Question: I have been struggling to populate a tree grid with json data. I am reading the data from database and then loading it to the tree grid.
The json data that I get from database is in similar format as given below:
'''
{ "data": [{
"bike": "Yamaha",
"color": "Black",
"cost": 870000
},{
"bike": "Honda",
"color": "Red",
"cost": 675000
},{
"bike": "Honda",
"color": "Blue",
"cost": 690000
},{
"bike": "Suzuki",
"color": "White",
"cost": 800000"
},{
"bike": "Harley",
"color": "Yellow",
"cost": 980000
},{
"bike": "Harley",
"color": "Black",
"cost": 880000
}]}
'''
In my tree panel, the first column is a tree column.
I have set the below properties for tree panel
'''
displayField: 'bike',
rootVisible: false,
useArrows: true,
'''
I am able to load it to the tree grid but the thing is for each data is displayed in seperate node in the tree. I know this is because the json structure is not suitable for the tree.
I want to convert or nest the json data in a particular format as given below:
'''
{"data": [{
"bike": "Yamaha",
"data": [{
"bike": "Yamaha",
"color": "Black",
"cost": 870000
}]
},{
"bike": "Honda",
"data": [{
"bike": "Honda",
"color": "Red",
"cost": 675000
},
{
"bike": "Honda",
"color": "Blue",
"cost": 690000
}]
},{
"bike": "Suzuki",
"data": [{
"bike": "Suzuki",
"color": "White",
"cost": 800000"
}]
},{
"bike": "Harley",
"data": [{
"bike": "Harley",
"color": "Yellow",
"cost": 980000
}]
},{
"bike": "Harley",
"data": [{
"bike": "Harley",
"color": "Black",
"cost": 880000
}]
}]}
'''
So that I can get the below output..

I am not sure how to convert the json data. I was not able to find suitable solution in the web. Please help
This is how my store looks like:
'''
var MyStore = Ext.create('Ext.data.TreeStore', {
autoLoad: true,
autoSync: true,
storeId: 'MyStore',
model: 'model',
proxy: {
type: 'ajax',
api: {
read: 'http://localhost/Files/data.json'
},
reader: {
type: 'json',
messageProperty: 'message',
successProperty: 'success',
root: 'data',
totalProperty: 'total'
}
}
'''
});
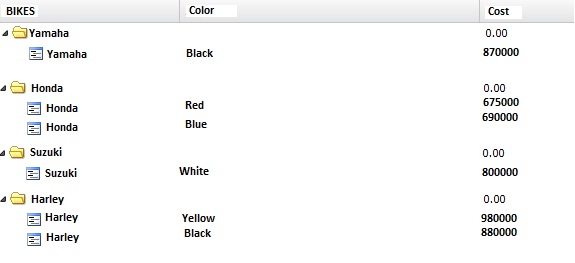
Answer: I solved this myself...
I had to modify my SQL query itself to get the Json data in the nested format for populating the tree grid:
// I get the value of the node param
'''
$node = $_POST['node'];
if (empty($node)){
$node = $_GET['node'];
}
'''
// Based on the type of node I query data
'''
if (strcmp(strtolower($node),"root")==0) {
// If root node then query all bikes with remaining data as null for setting the parent nodes
$query = "Select 'PARENT_' || b.id as ID, Null as color, Null as cost from Bikes b";
} else {
// Splitting the Id from string
$node = explode("_", $node);
$nodeType = $node[0];
$bikeID = $node[1];
if (strcmp(strtolower($nodeType),"parent")==0) {
// if node is a parent node, then load all child nodes based on bike ID
$query = "select 'CHILD_' || b.id as ID, b.color as color, b.cost as cost from Bikes b where b.id = ".sprintf('%d',intval($bikeID));
}
}
// execute the query
execute($query);
'''